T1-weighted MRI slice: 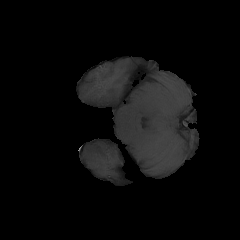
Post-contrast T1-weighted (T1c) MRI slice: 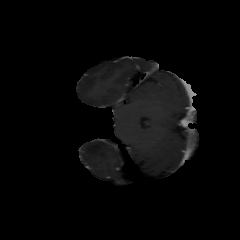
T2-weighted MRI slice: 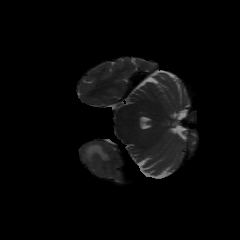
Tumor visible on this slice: yes